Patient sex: M
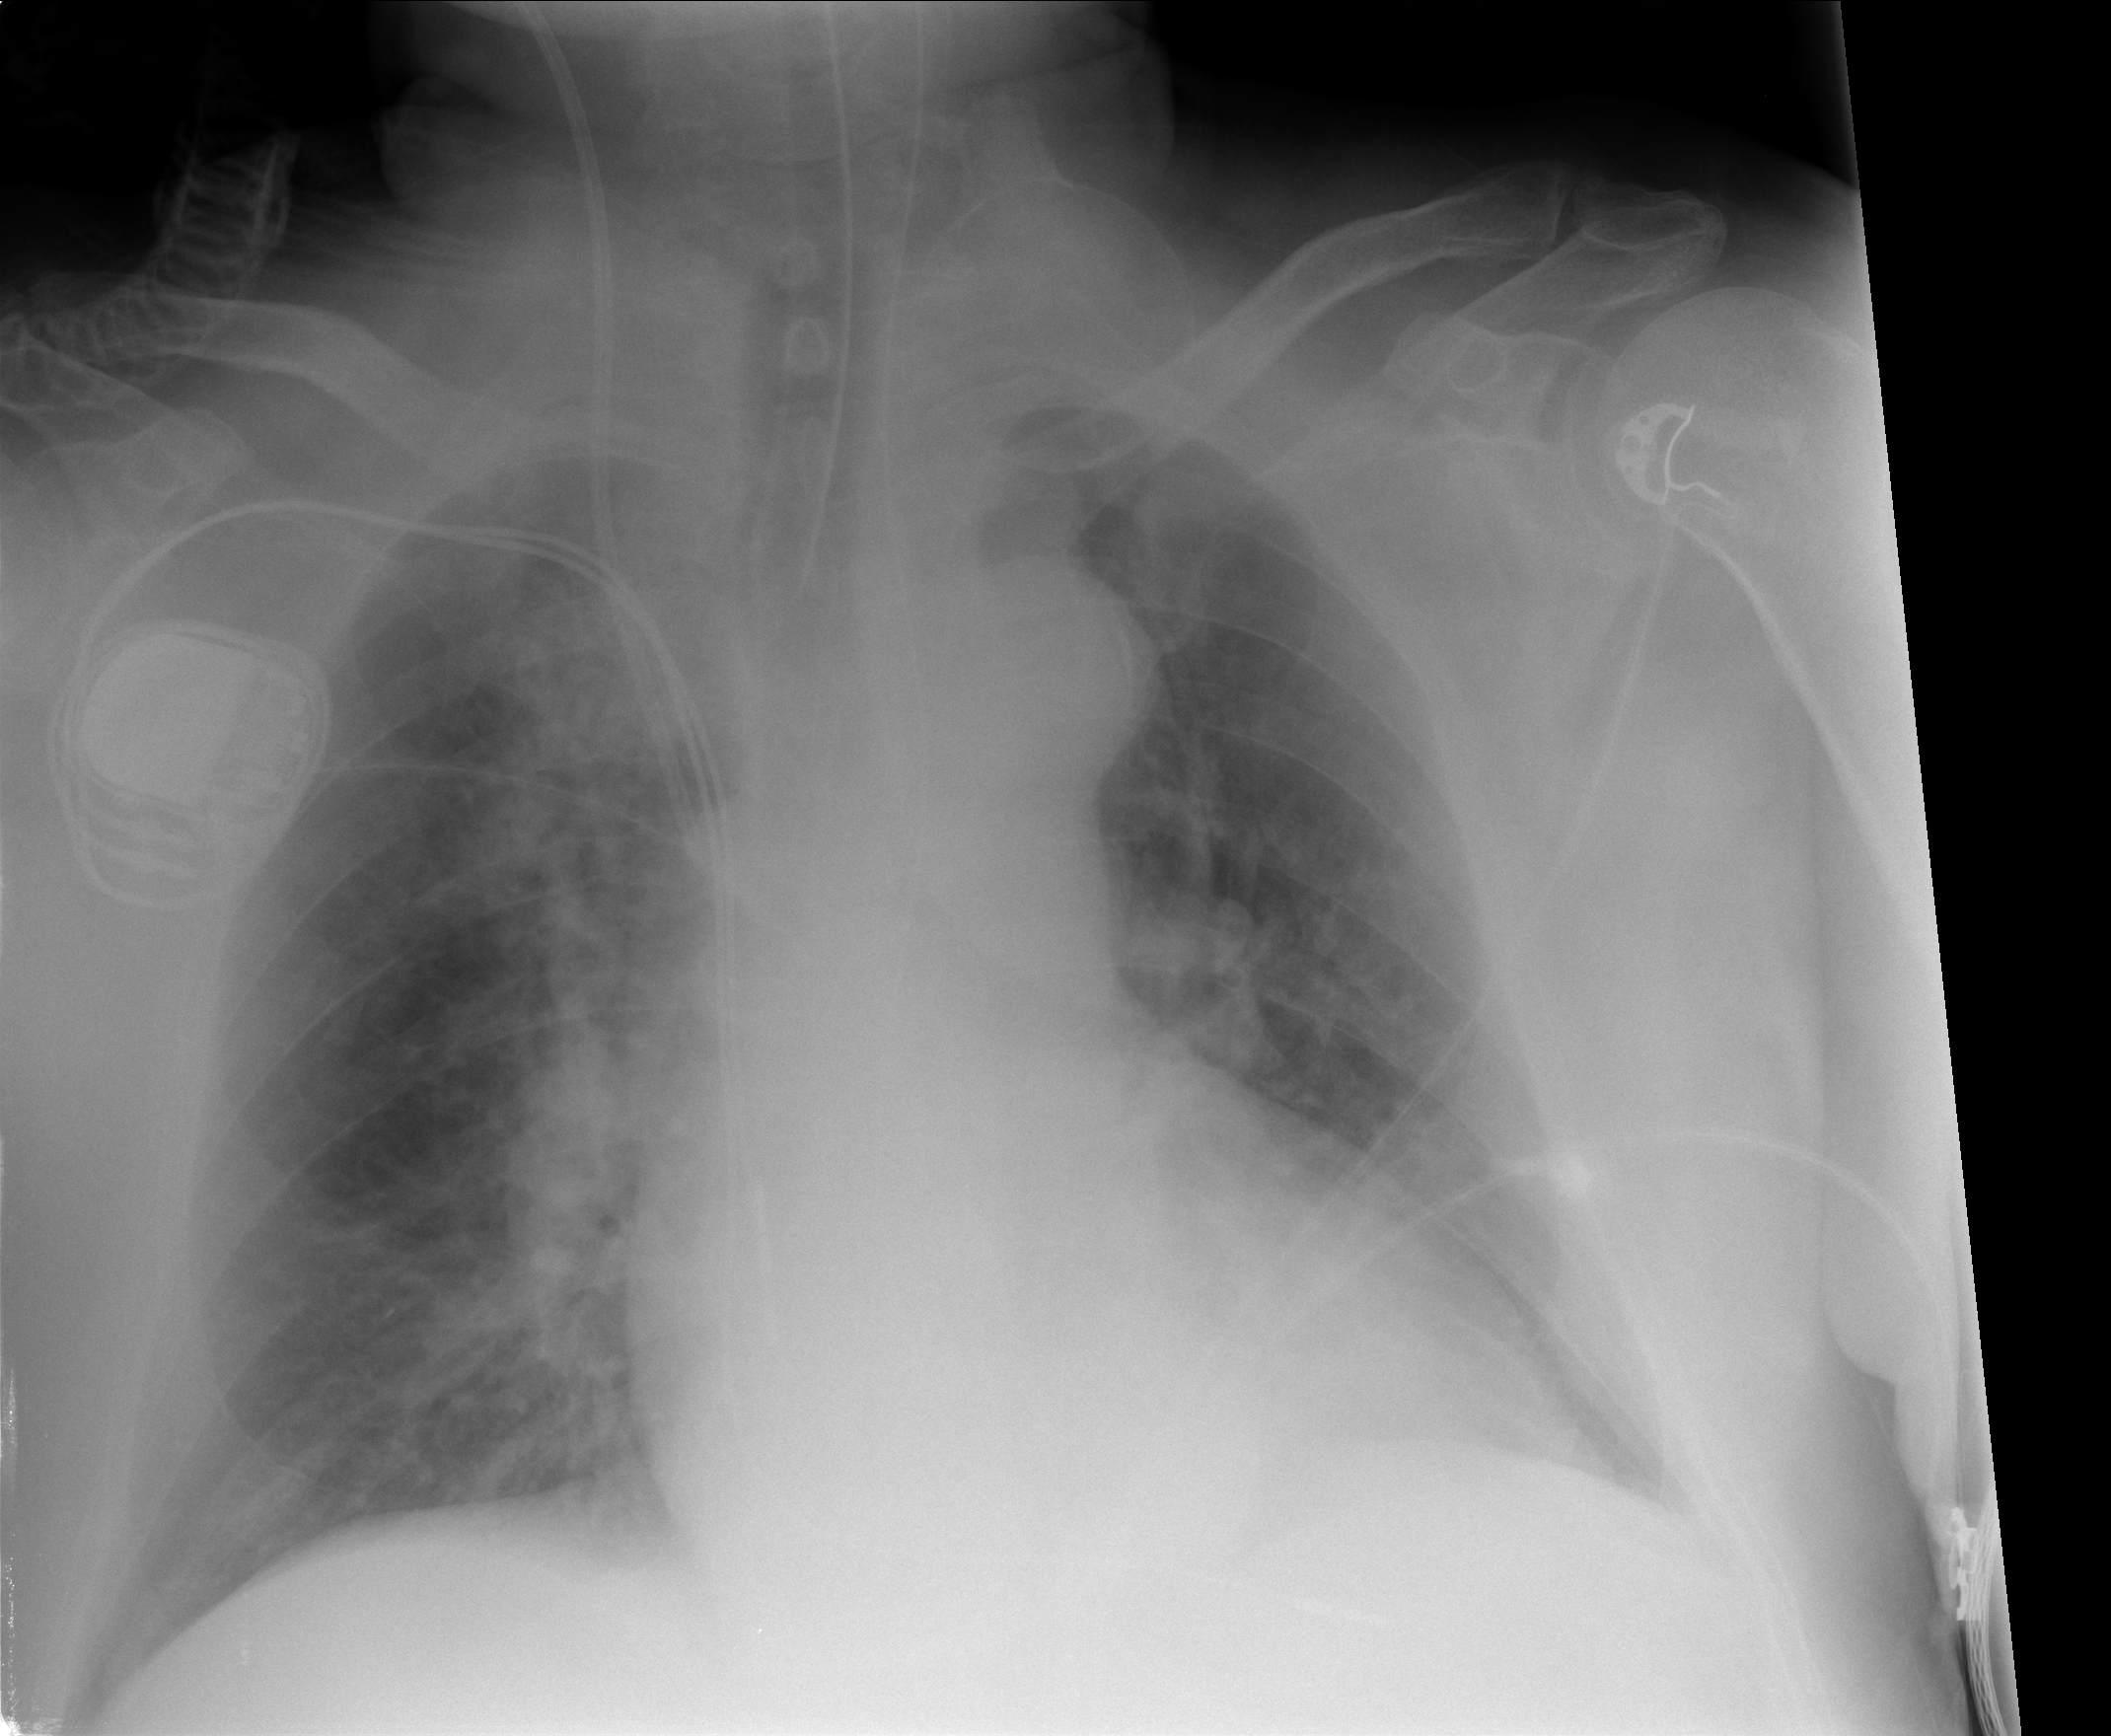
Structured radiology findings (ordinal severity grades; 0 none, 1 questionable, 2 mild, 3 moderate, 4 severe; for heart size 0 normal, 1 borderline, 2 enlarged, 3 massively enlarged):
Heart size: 2
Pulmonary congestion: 1
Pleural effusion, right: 0
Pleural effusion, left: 0
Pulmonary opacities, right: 1
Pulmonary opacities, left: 0
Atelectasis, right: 1
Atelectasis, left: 2